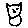
Label: cat